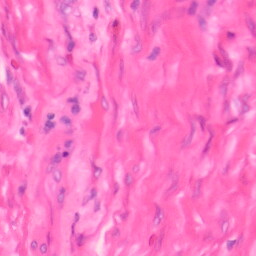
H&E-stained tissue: Colon